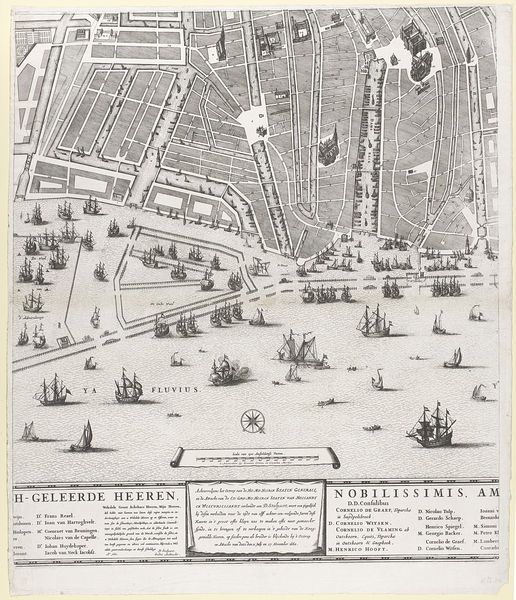
Titel: Plattegrond van Amsterdam met de stadsuitbreiding van Daniel Stalpaert, in zes platen. Noordelijk deel: tussen Nieuwe Herengracht, Dam en Singel
Künstler: Julius Mülhüssen
Standort: Amsterdam
Institution: Rijksmuseum
Schlagwörter: gris, blanc, noir, bateaux, marine, champ, carte, dessin, inscription, plan, jardin, mer, voiles, bateau, champs, côte, canal, ocean, voil, voliers, volier